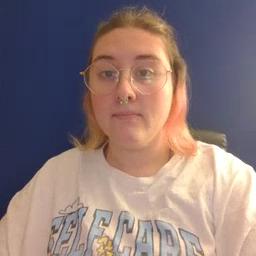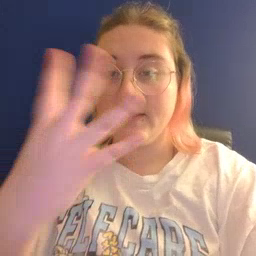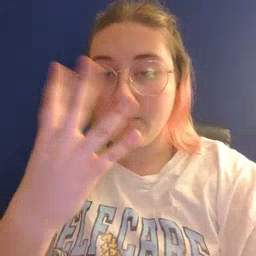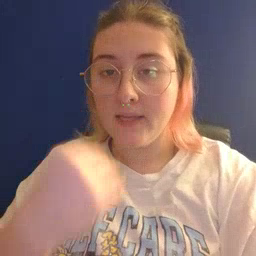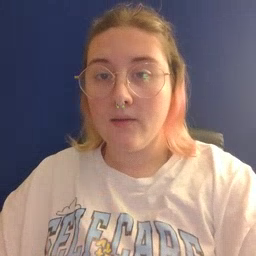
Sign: sleepy